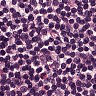
Metastatic tissue present: no